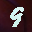
Label: 9